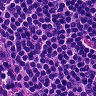
Metastatic tissue present: no